Interaction volume radius: 10 \u00c5
Interaction volume height: 15 \u00c5
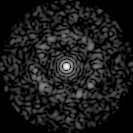
Disorder parameter: 0.8257